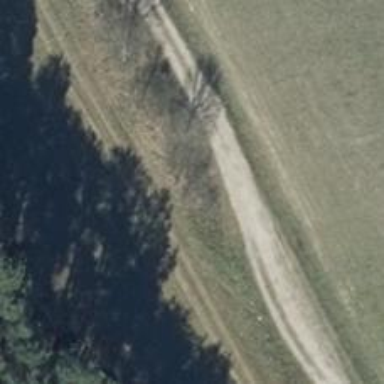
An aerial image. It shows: Row of deciduous broadleaved trees.